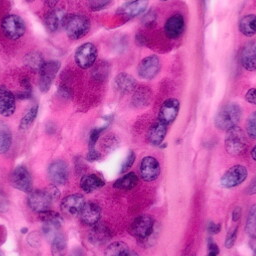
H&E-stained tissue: Pancreatic